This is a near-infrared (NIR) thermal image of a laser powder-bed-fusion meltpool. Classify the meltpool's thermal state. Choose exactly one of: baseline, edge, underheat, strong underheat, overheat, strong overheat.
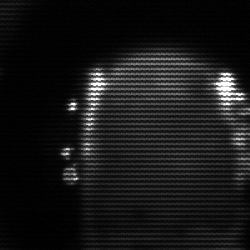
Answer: baseline